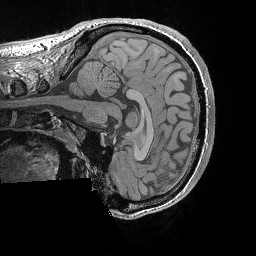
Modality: T1w
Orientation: sagittal
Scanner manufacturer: siemens
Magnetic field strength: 3 T
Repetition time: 0.02 s
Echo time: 0.00492 s